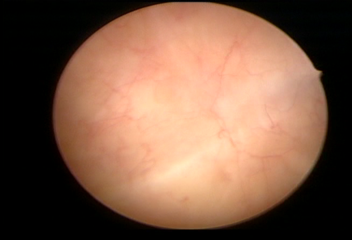
Modality: WLC
Class: Normal mucosa
Bladder cancer association: No